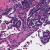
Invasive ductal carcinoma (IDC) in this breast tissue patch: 0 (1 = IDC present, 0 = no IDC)